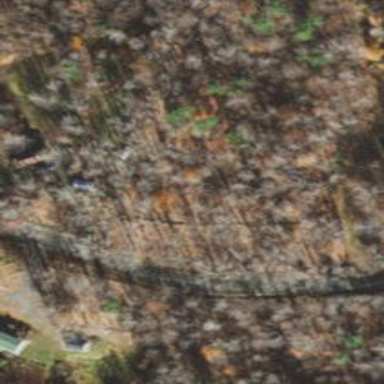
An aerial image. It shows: Track with grade3 tracktype.